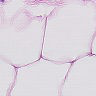
Metastatic tissue present: no